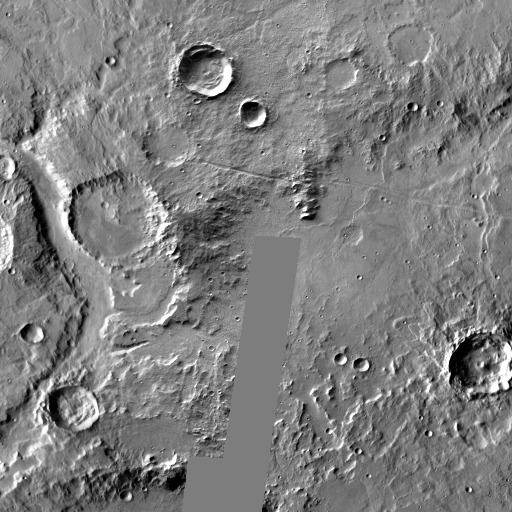
Crater classes present: Background, Other, Layered, Buried, Secondary